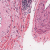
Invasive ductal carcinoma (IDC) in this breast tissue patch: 0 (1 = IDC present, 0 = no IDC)